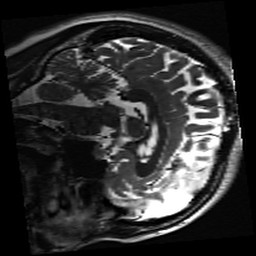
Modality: inplaneT2
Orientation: sagittal